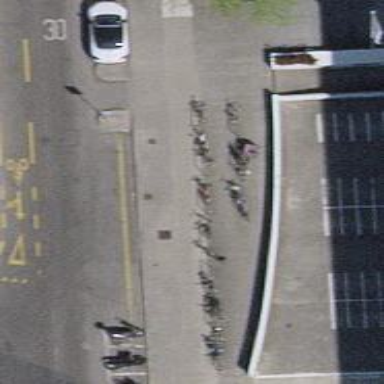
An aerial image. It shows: Bicycle parking area with stands available.